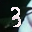
Label: 3